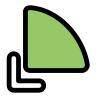
Cursor type: resize_sw
OS/theme: linux-bibata
Variant: white